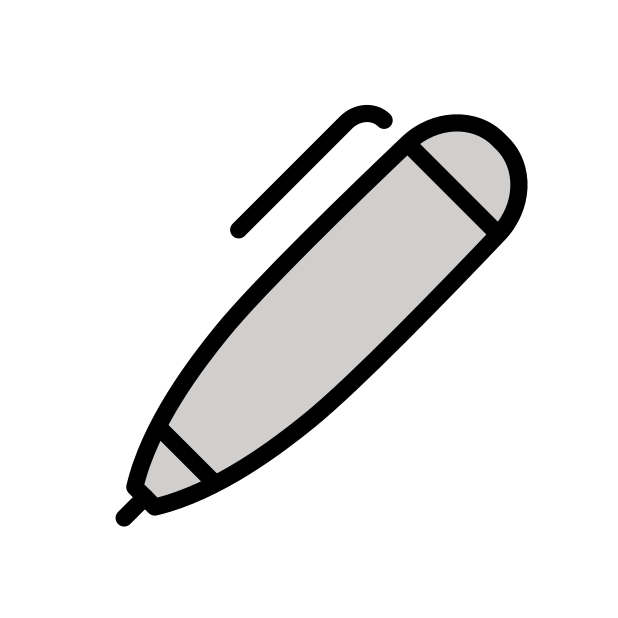
pen